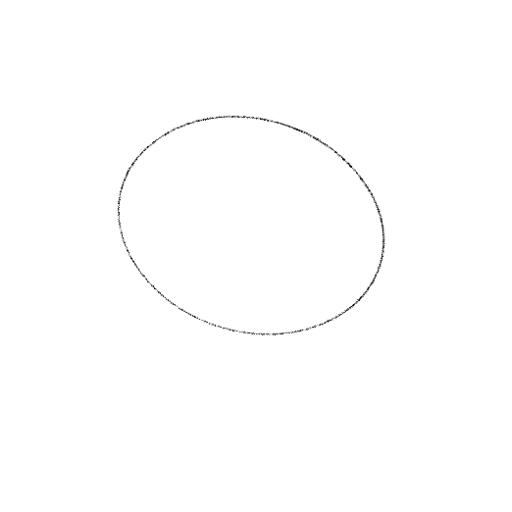
Crossing number: 0